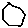
Label: hexagon